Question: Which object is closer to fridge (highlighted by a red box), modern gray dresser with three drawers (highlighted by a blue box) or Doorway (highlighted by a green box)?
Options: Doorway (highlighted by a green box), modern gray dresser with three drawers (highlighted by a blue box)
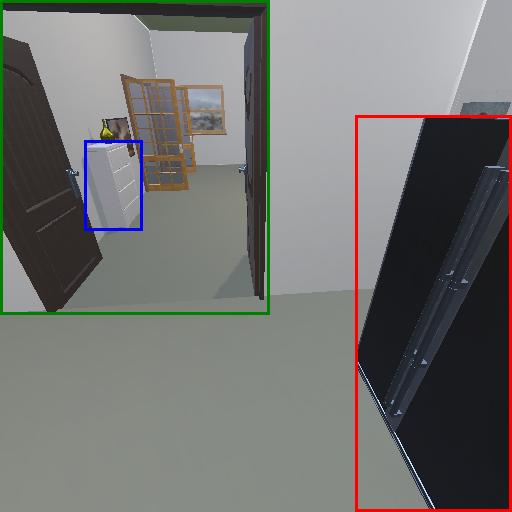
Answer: Doorway (highlighted by a green box)